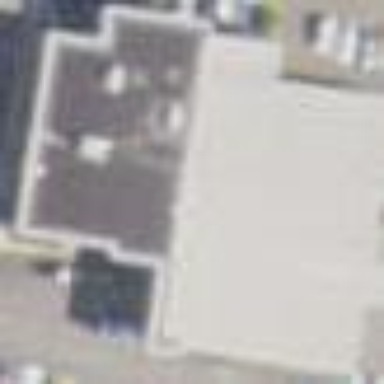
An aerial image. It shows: Building housing car shop.